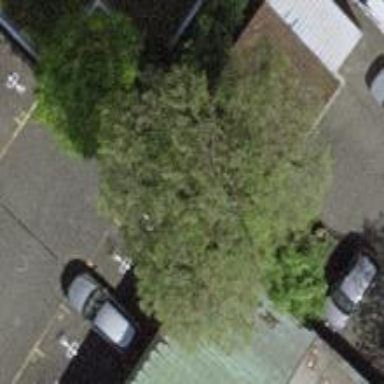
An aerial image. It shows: View of roof of building.